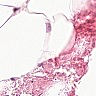
Metastatic tissue present: no